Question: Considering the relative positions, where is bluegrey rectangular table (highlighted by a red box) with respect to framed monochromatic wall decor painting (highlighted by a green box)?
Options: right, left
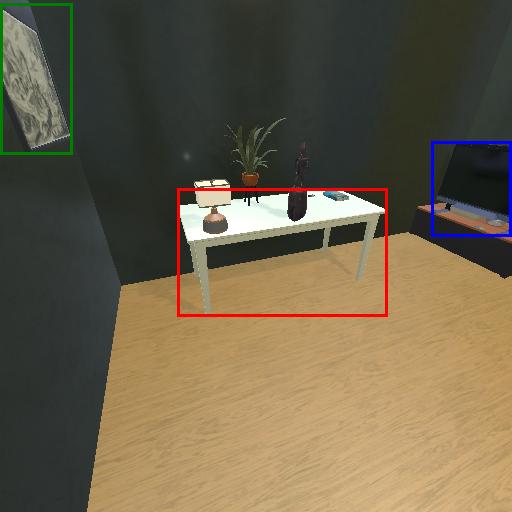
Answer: right